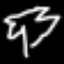
Label: palm tree